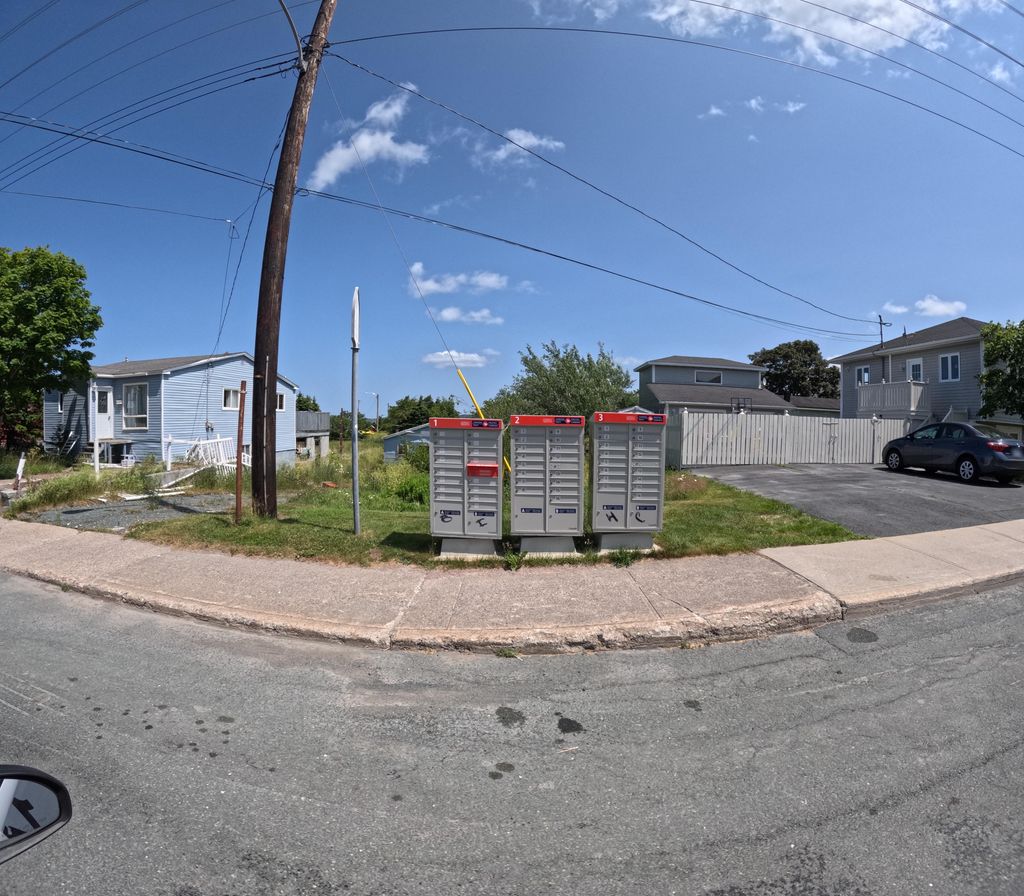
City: st_johns